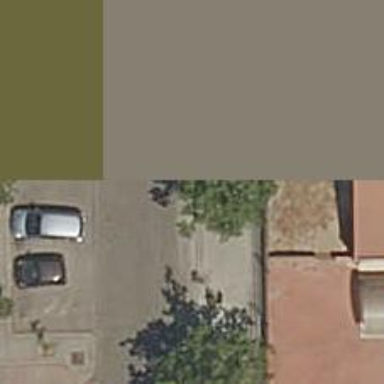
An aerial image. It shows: Bicycle parking area with stands available.